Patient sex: M
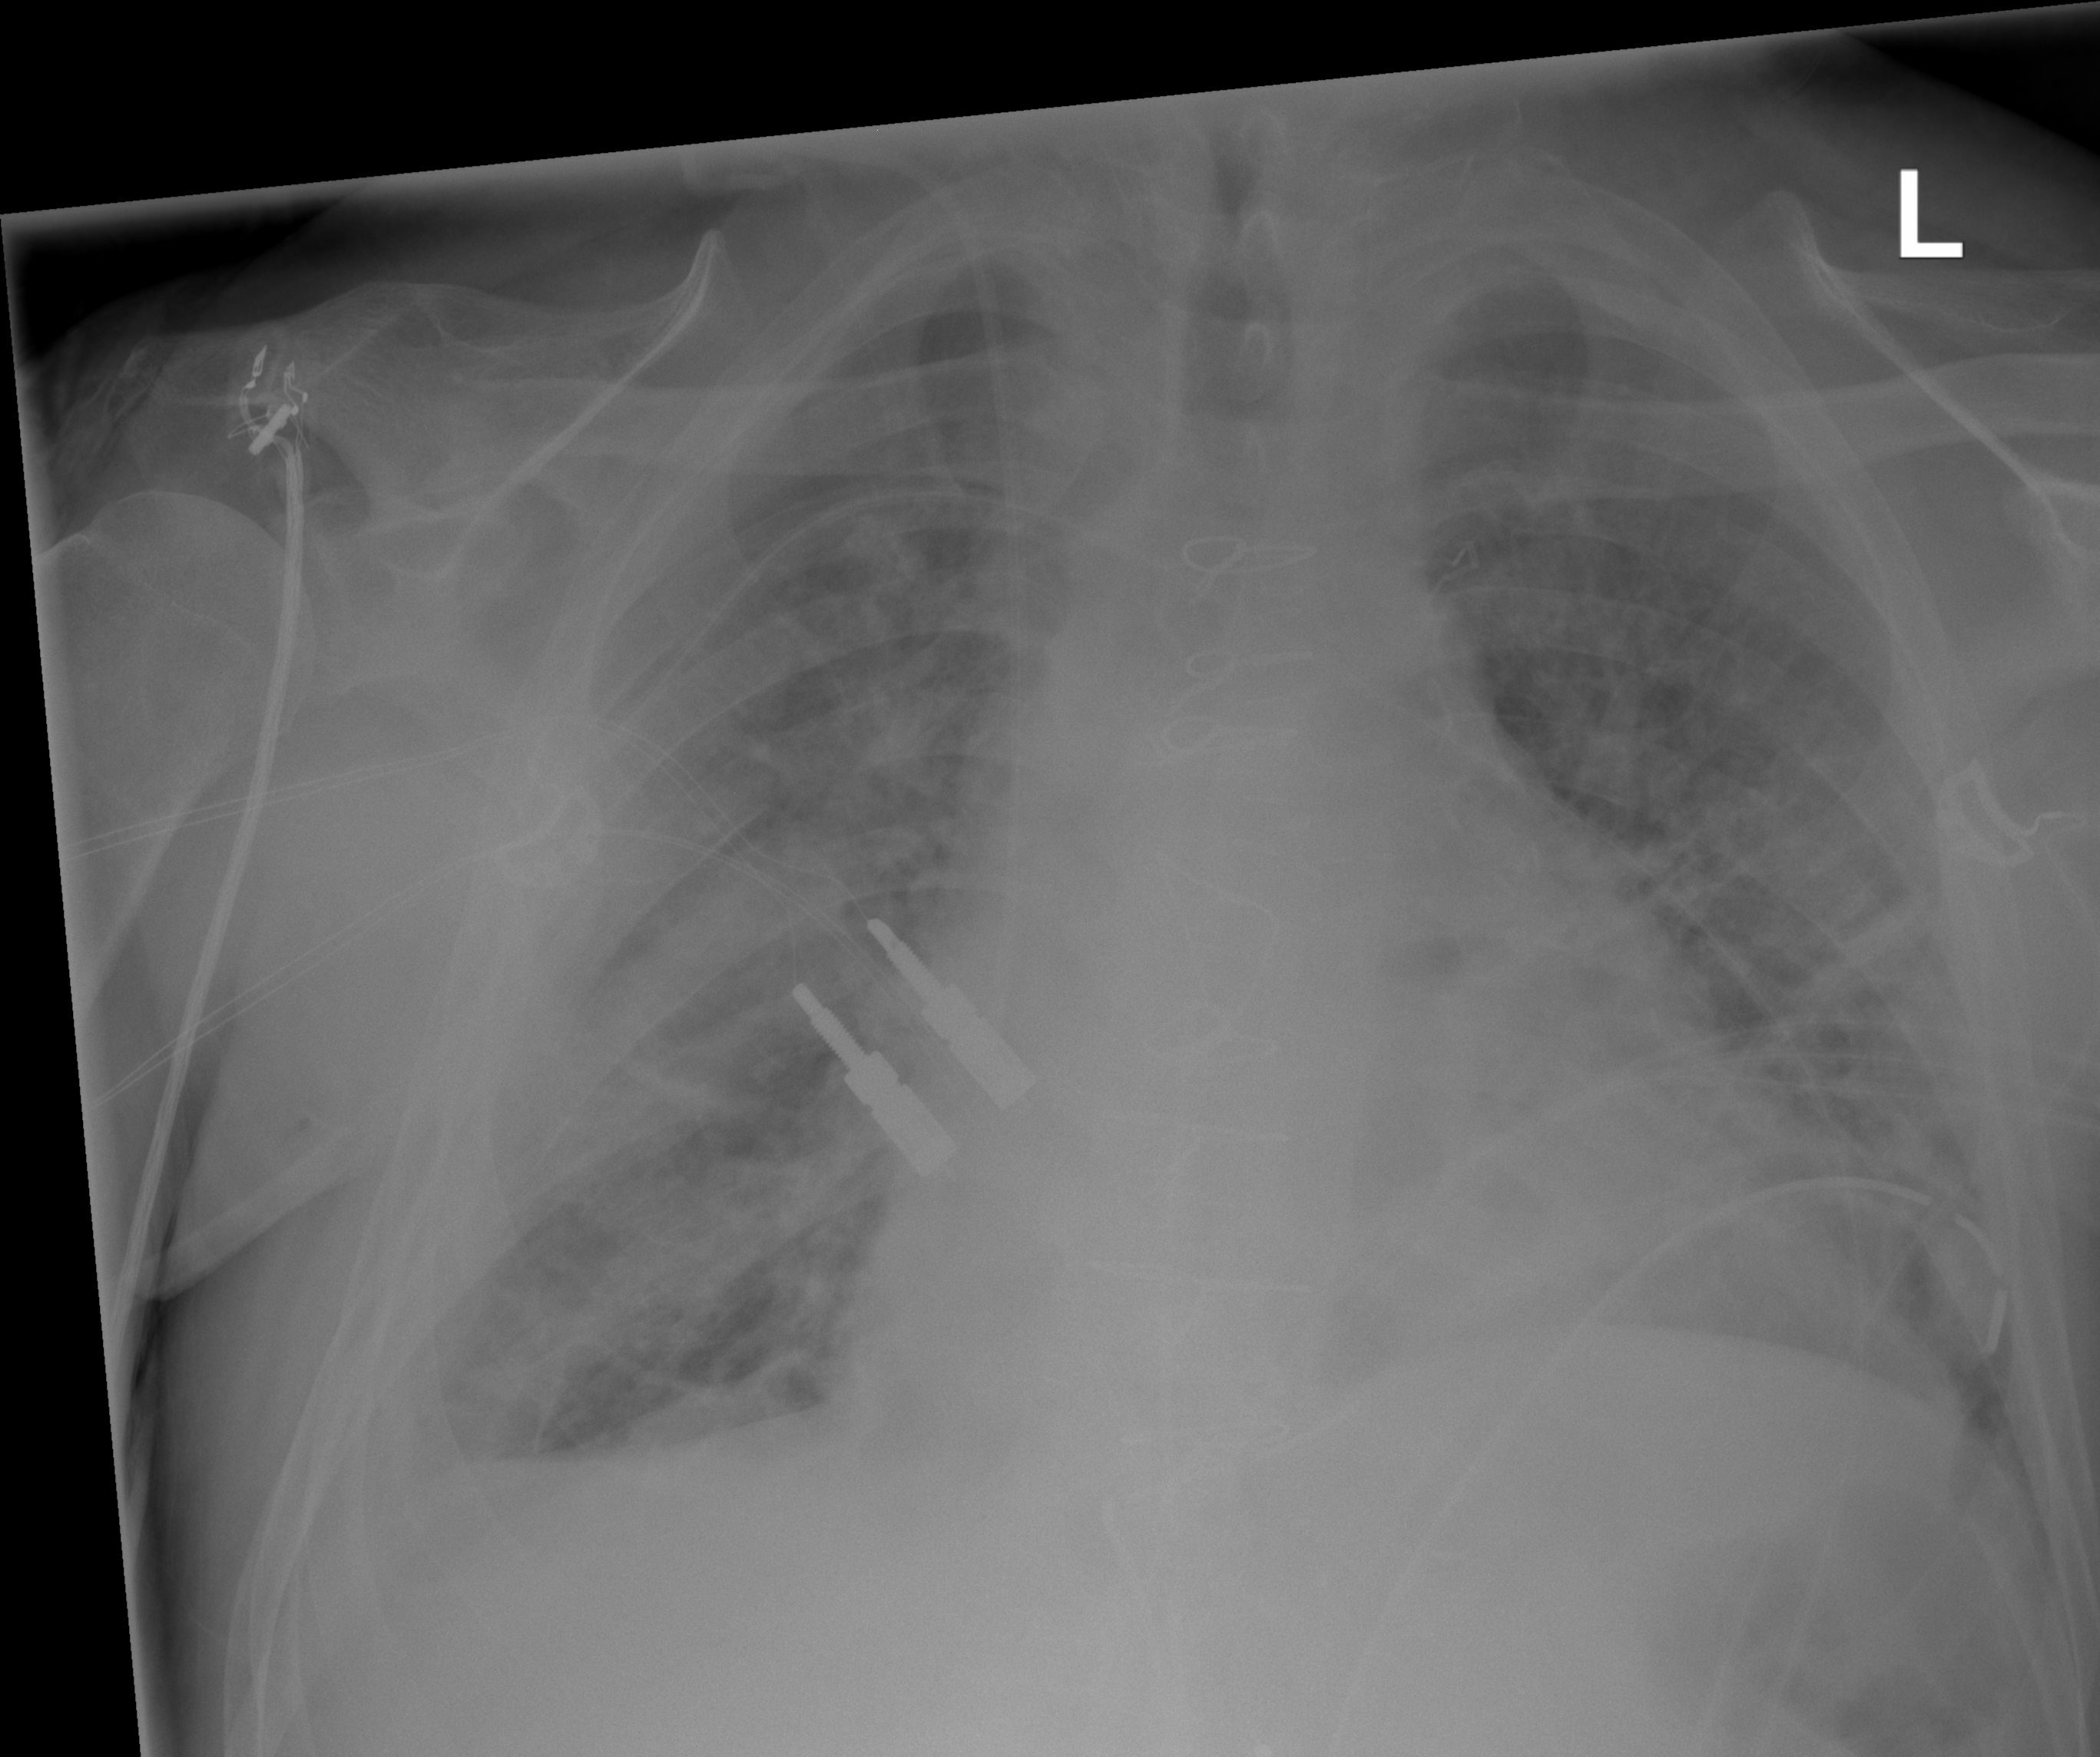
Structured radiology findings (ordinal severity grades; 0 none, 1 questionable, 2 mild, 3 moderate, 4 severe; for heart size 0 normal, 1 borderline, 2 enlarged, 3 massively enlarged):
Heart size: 0
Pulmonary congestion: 0
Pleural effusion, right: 0
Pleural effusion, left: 0
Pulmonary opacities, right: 3
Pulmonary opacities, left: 3
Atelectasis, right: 3
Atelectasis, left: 3